Question: I have infinite gallery based on this example :
<URL> ,
It runs nicely, now I want to have the Gallery still scroll through the images and .
I searched net with no result, would you please help me in coding that, just beginner in development.
==================================================================================
:

PLEASE ANY HELP AND ADVICE .
THANKS ALOT.
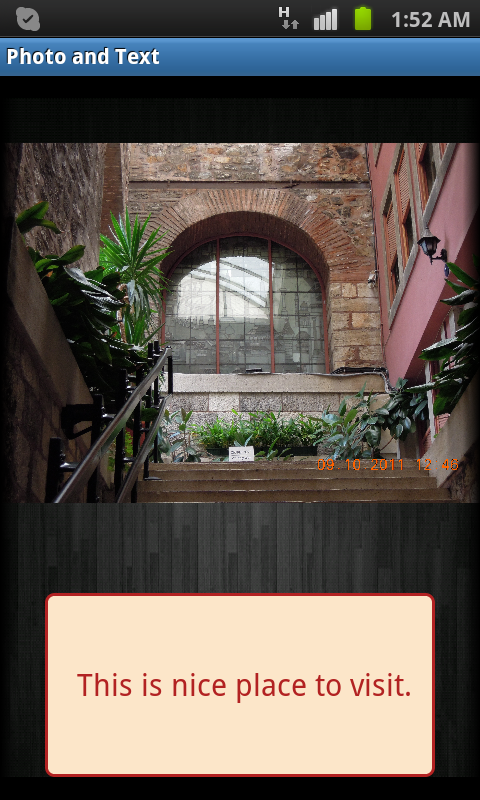
Answer: In the adapter you can see the method: getView, you can see this method returns an ImageView, so now you want the getView method to return an imageview and textview...
U can do this in a few ways, here how you can do it with a LayoutInflater
'''
View v = getLayoutInflater().inflate(R.layout.gallery_item, null);
((ImageView) v.findViewById(R.id.img)).setImageResource(imageIds[position]);
((TextView) v.findViewById(R.id.caption)).setText(captions[position]);
'''
So in your res/layout folder you should have an 'gallery_item' layout that contains an ImageView (img) and a TextView (caption)
i.e.
gallery_item.xml
'''
<LinearLayout>
<ImageView ... />
<TextView ... />
</LinearLayout>
'''
Hope this was helpfull!
so as the above example shows you would need two arrays, one of imageIds and one of textCaptions. To keep your Adapter nice and clean it's screaming for you to make an object.
'''
public class GalleryItem {
int imageId;
String caption
// Constructor
// getters and setters
}
'''
You could then pass an Array or List of your 'GalleryItems' to the Adapter (replacing the 'setAdapter' method). i.e:
'''
GalleryItem[] items = new GalleryItem[];
'''
Then in your 'getView' method as outlined above you would extract each object:
'''
GalleryItem item = items[position];
View v = getLayoutInflater().inflate(R.layout.gallery_item, null);
((ImageView) v.findViewById(R.id.img)).setImageResource(item.getImageId());
((TextView) v.findViewById(R.id.caption)).setText(item.getCaption());
'''
Hope thats clear